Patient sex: F
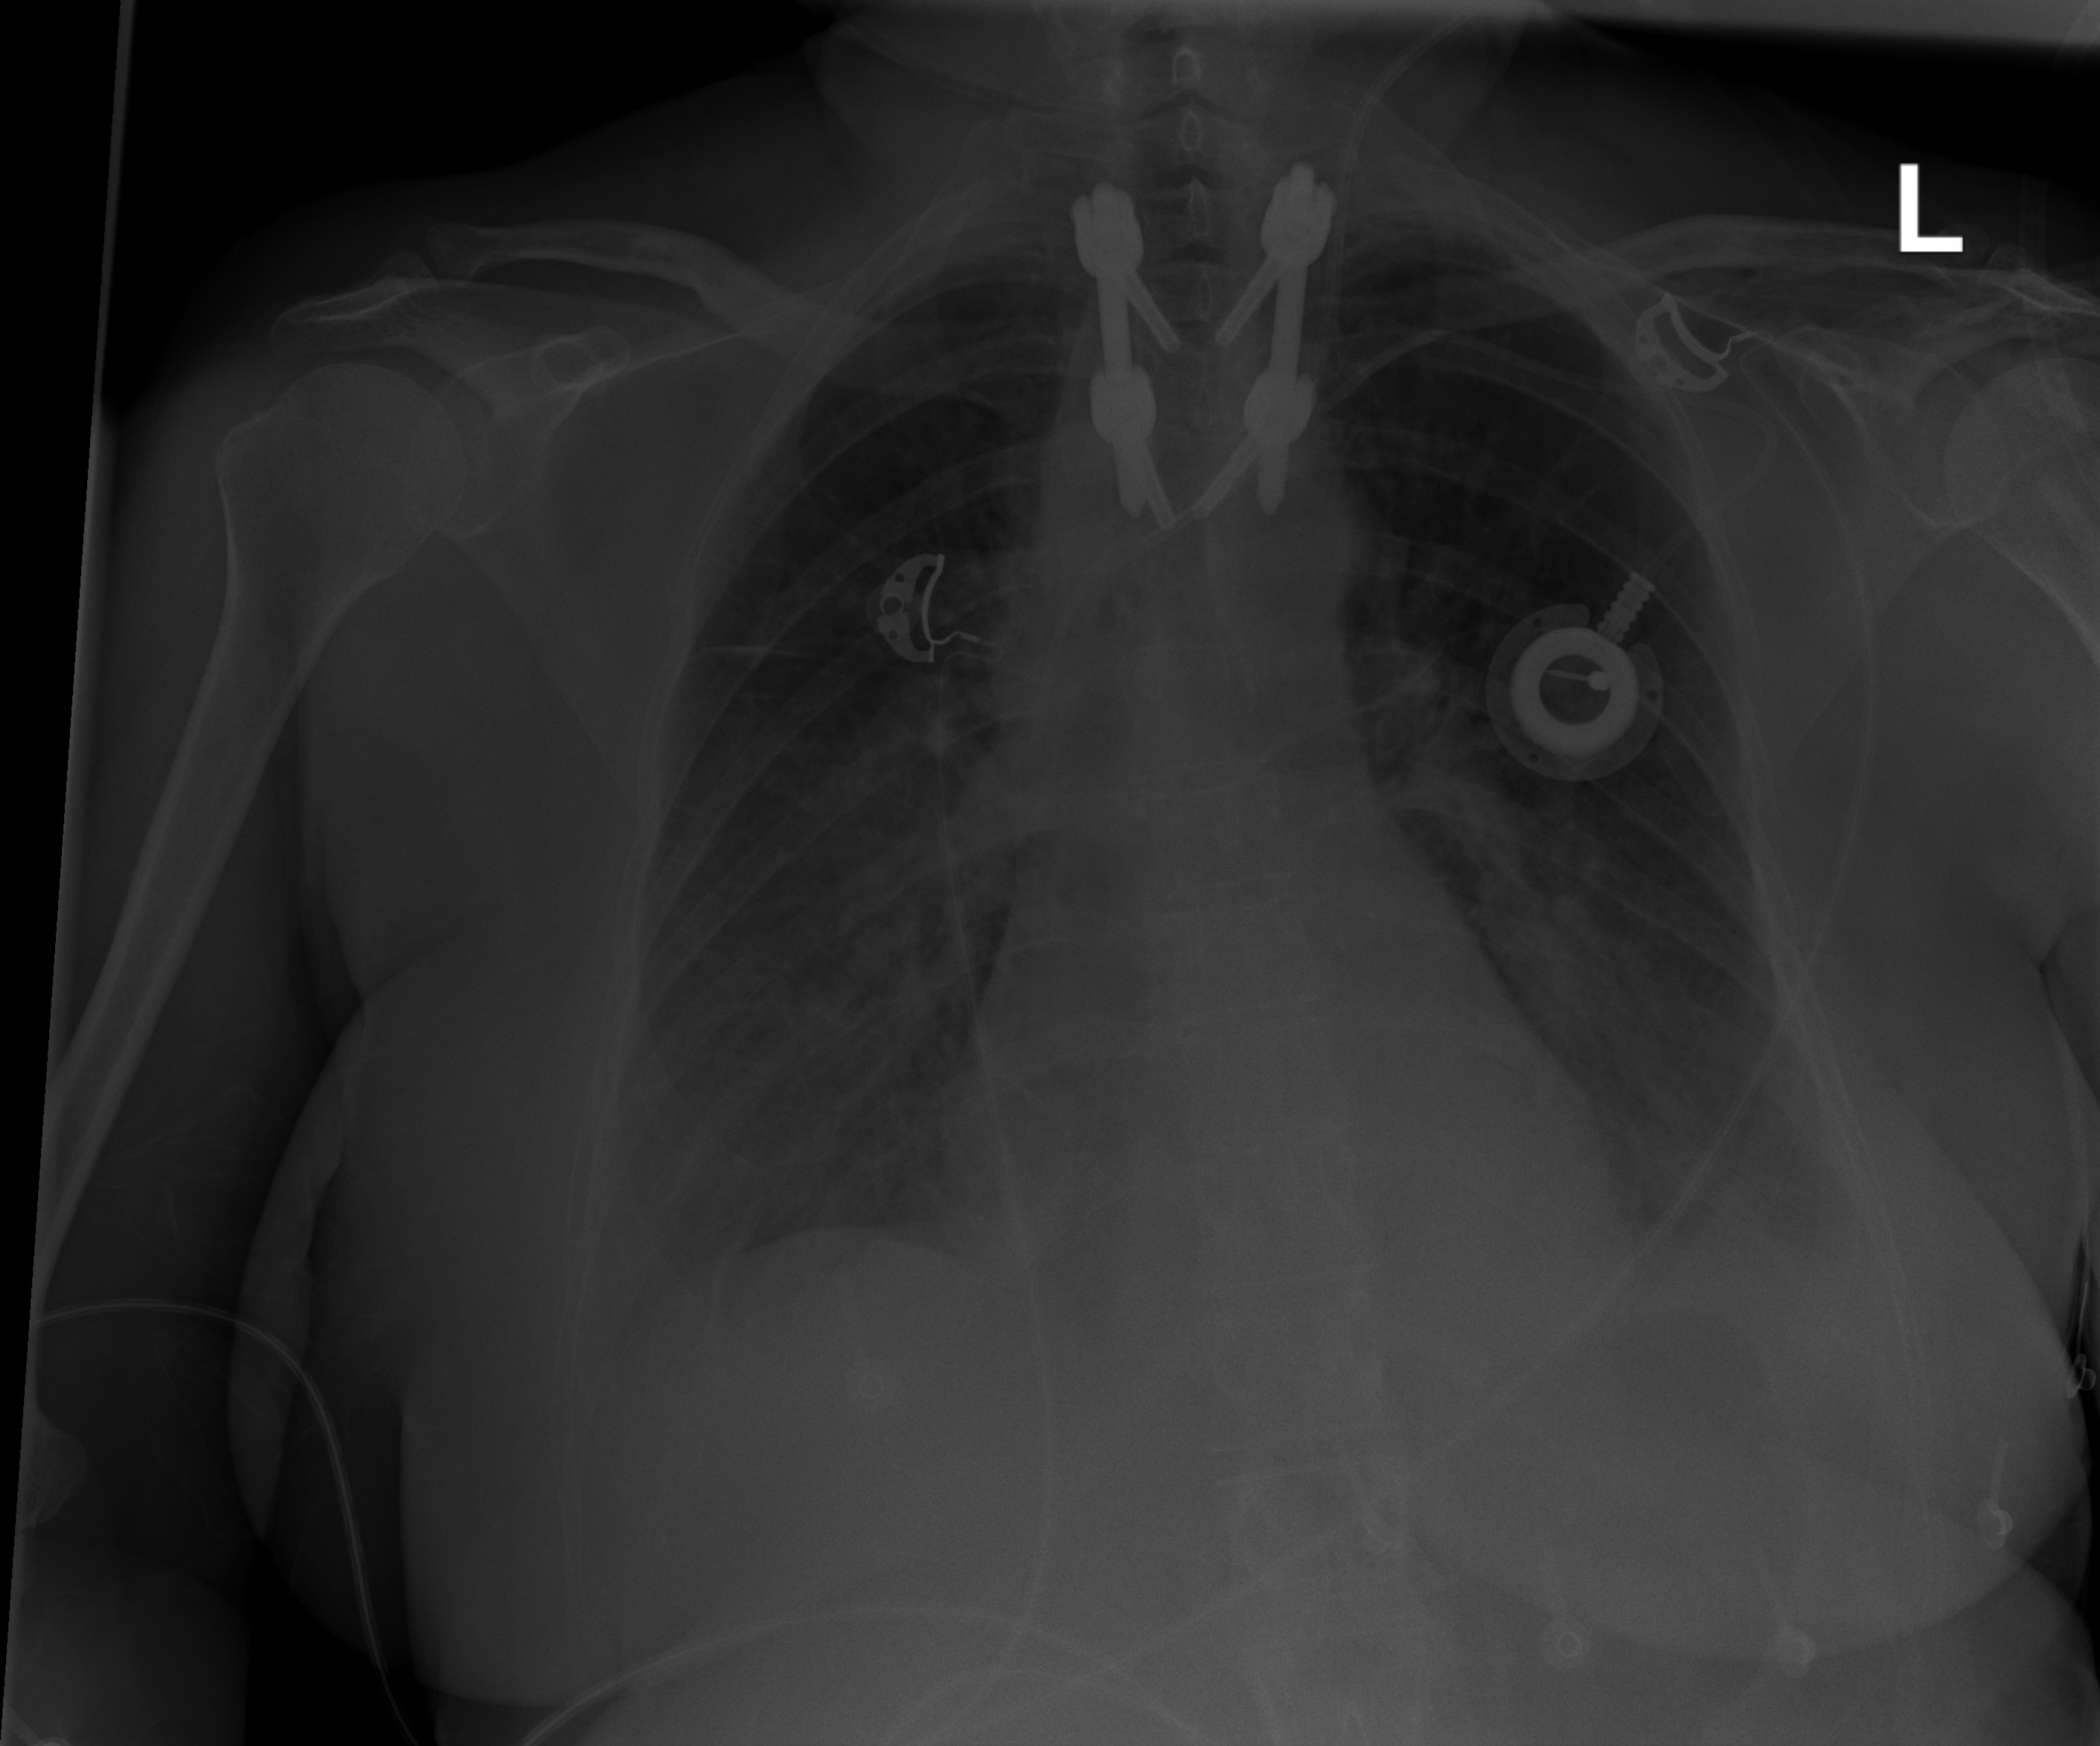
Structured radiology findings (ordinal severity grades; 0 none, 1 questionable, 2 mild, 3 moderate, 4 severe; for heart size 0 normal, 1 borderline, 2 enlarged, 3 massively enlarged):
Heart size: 0
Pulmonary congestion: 0
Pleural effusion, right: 2
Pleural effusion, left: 2
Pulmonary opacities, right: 2
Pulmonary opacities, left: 2
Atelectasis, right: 2
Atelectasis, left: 2